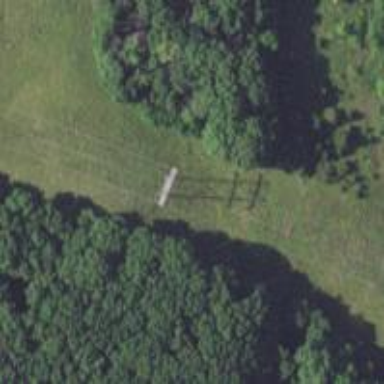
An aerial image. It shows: H-frame designed tower for power lines.